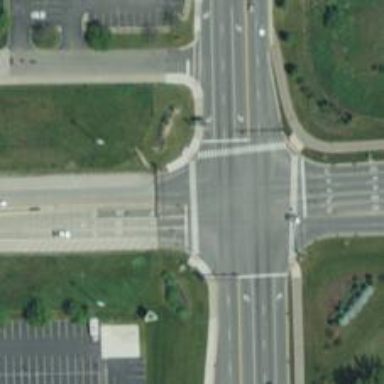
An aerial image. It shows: Uncontrolled crossing at the intersection of cycleway and road.